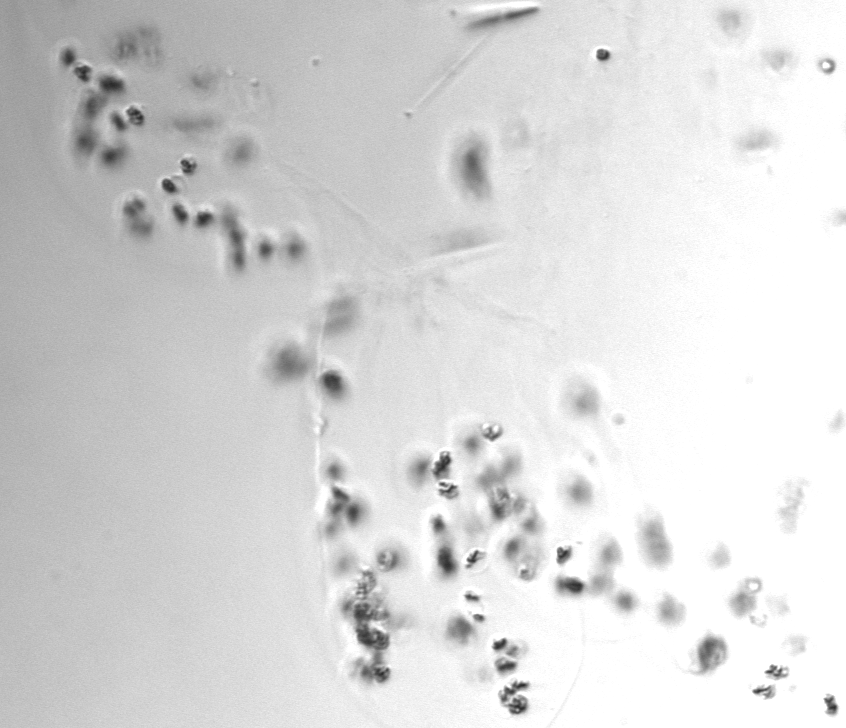
Label: Phaeocystis